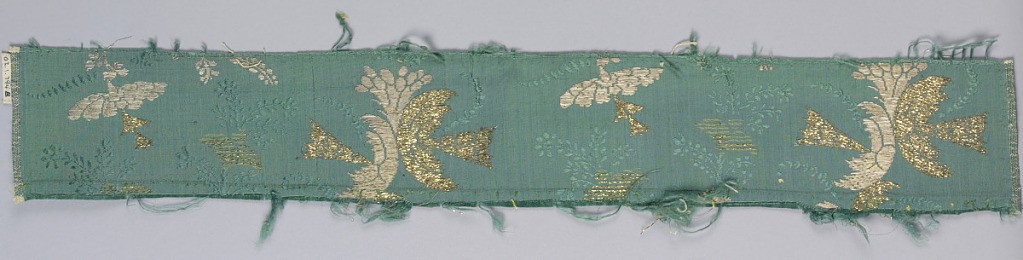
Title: Fragment
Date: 18th century
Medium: silk, metallic Technique: plain weave with weft floats and discontinuous supplementary weft
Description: Metallic gold chinoiserie sprays on green ribbed ground brocaded in both gold strips and gold wound on cream silk core